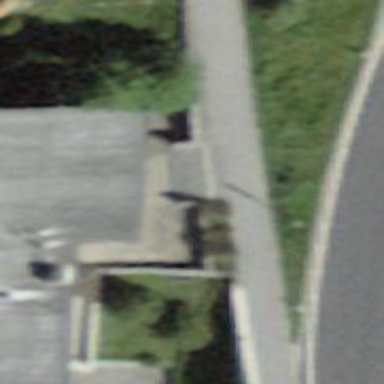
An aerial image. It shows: Concrete footway.